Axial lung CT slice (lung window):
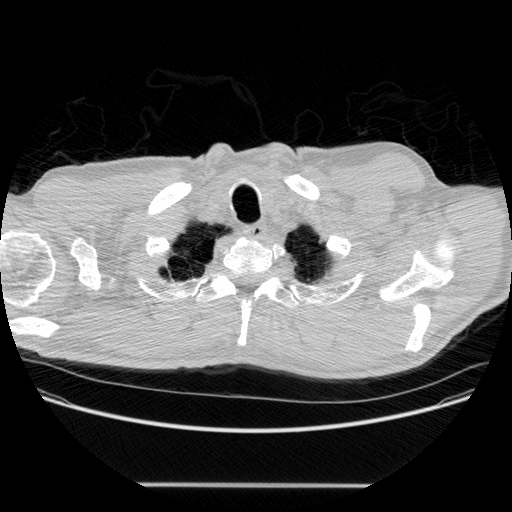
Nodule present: no